Question: I would like to implement this type of menu using CSS3 transforms animations similar this.

First question would be: is this feasible?
Second question: Where to do it? the simple CSS3 examplesfrom the net show how to translate, shear, scale and rotate simple objects. But I have no idea where to start looking for info on how to implement a menu like it.
thanks
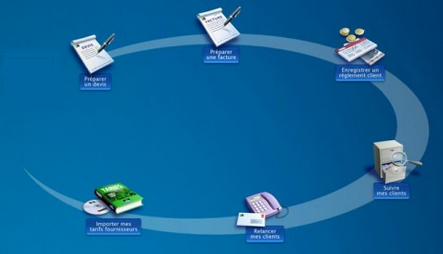
Answer: You can map areas on your menu-image to be used as links:
Example code and a Demo:
'''
body{ background-color: ivory; }
input[type='text']:focus{background:red;}
input[type='text']:blur{background:white;}
'''
'''
<img src="https://dl.dropboxusercontent.com/u/139992952/multple/menu.png" usemap="#green" border="0">
<map name="green">
<area shape="rect" coords="69,33,117,88" href="#m1">
<area shape="rect" coords="192,4,241,60" href="#m2">
<area shape="rect" coords="329,25,389,83" href="#m3">
<area shape="rect" coords="364,138,422,197" href="#m4">
<area shape="rect" coords="232,188,287,243" href="#m5">
<area shape="rect" coords="81,181,148,238" href="#m6">
</map>
<br>menu item 1:<input type=text id=m1>
<br>menu item 2:<input type=text id=m2>
<br>menu item 3:<input type=text id=m3>
<br>menu item 4:<input type=text id=m4>
<br>menu item 5:<input type=text id=m5>
<br>menu item 6:<input type=text id=m6>
'''